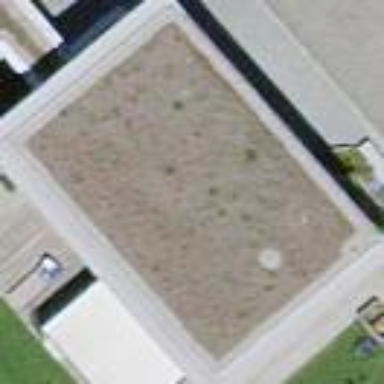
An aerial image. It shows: Flat-roofed building.